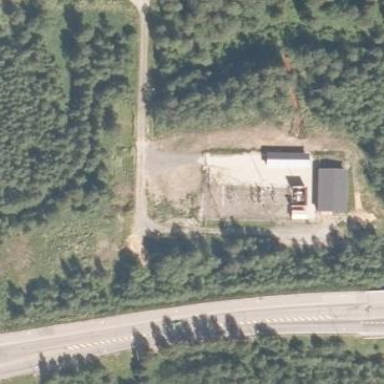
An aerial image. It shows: Transmission-level power substation.